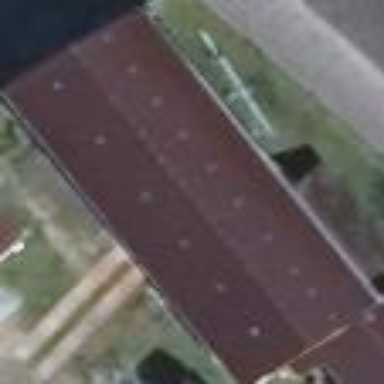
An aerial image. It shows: Gabled building with maroon roof. The roof is oriented along the building.